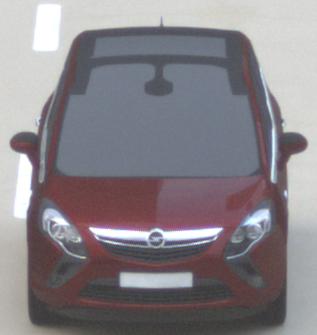
Make: Opel
Model: Zafira Tourer 1.8
Detailed model: Zafira (C) Tourer
Model produced from: 2012/01
Model produced until: 2015/06
Doors: 5
Color: red
Road condition: dry road
Daytime: morning or afternoon
Contrast: low contrast